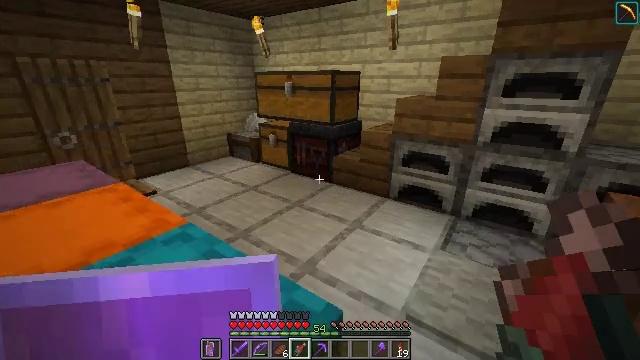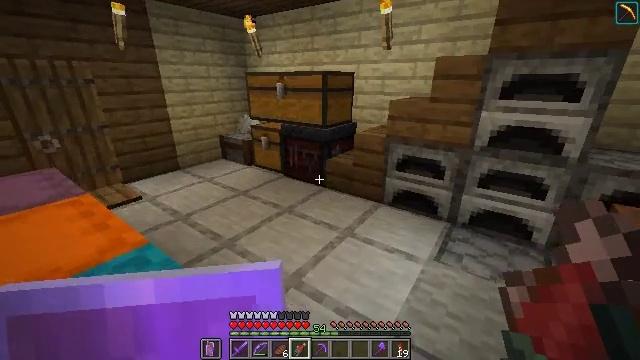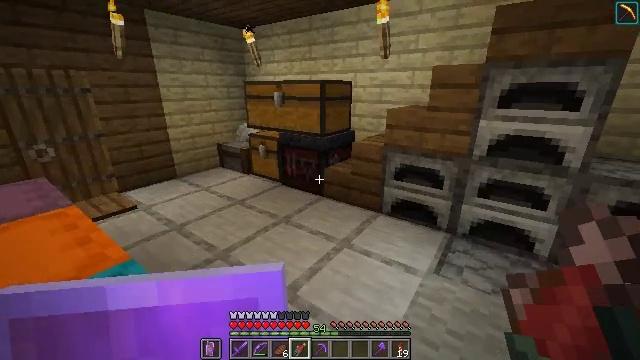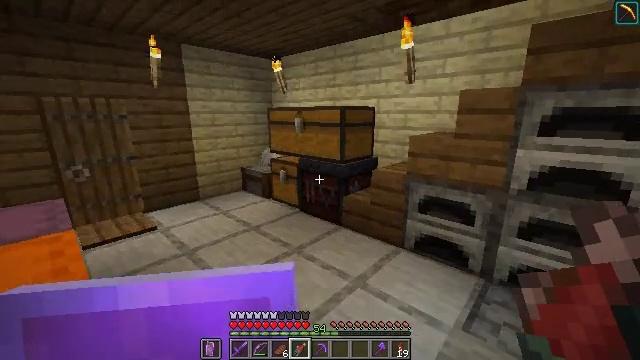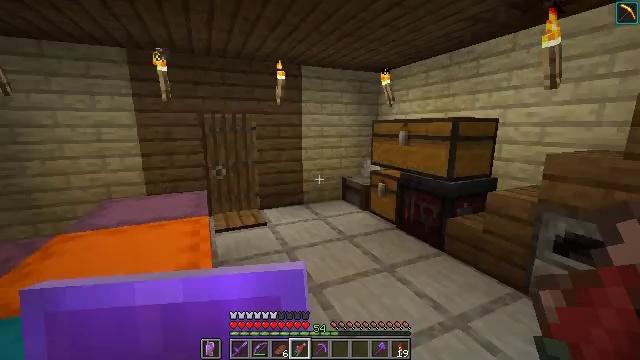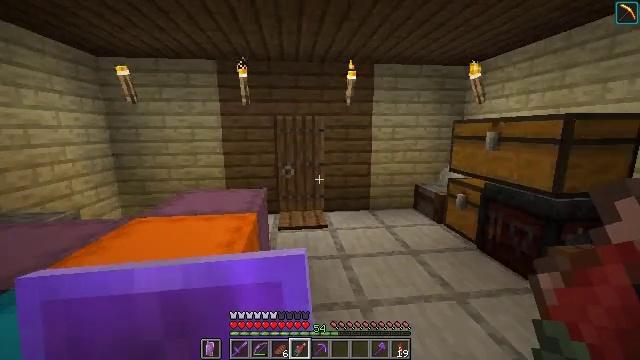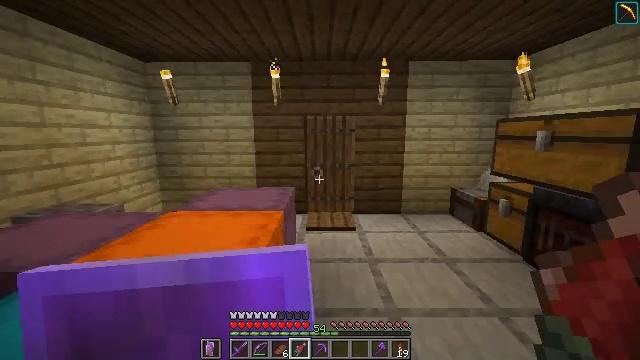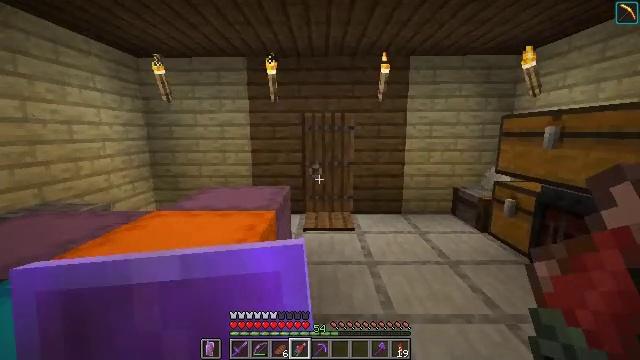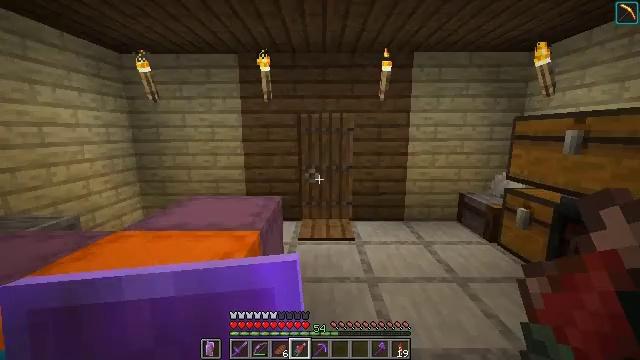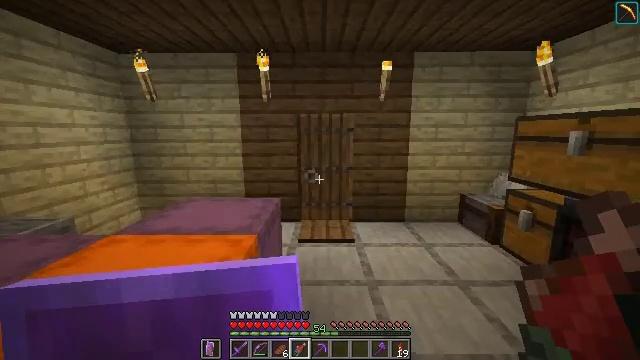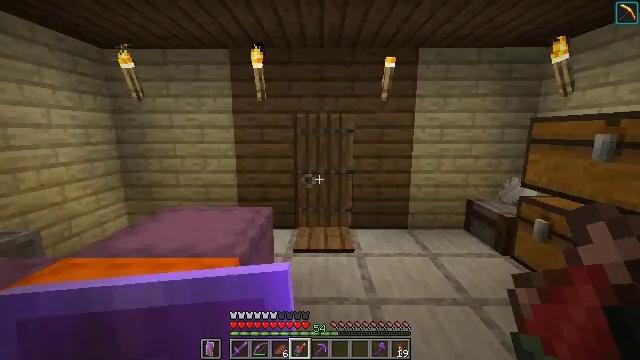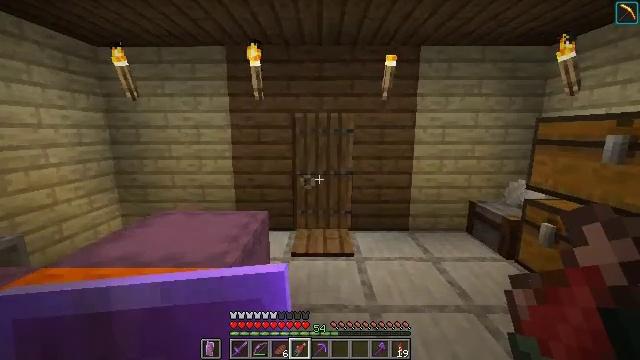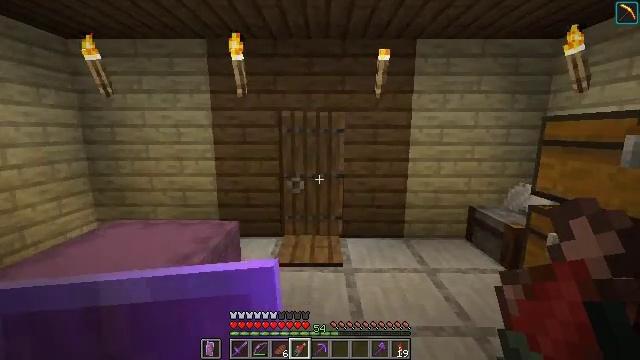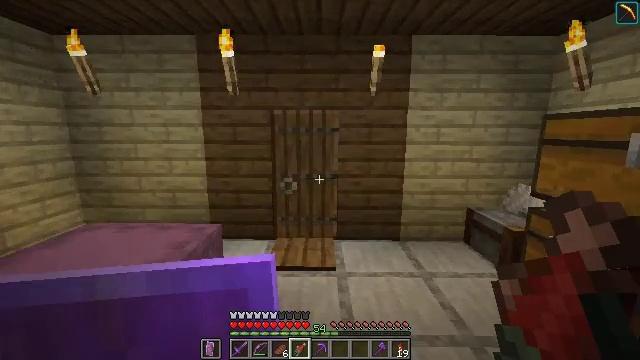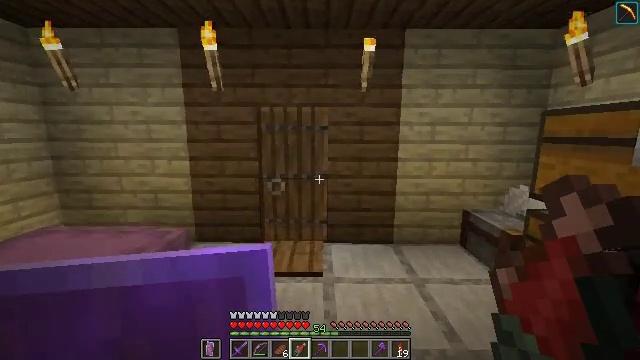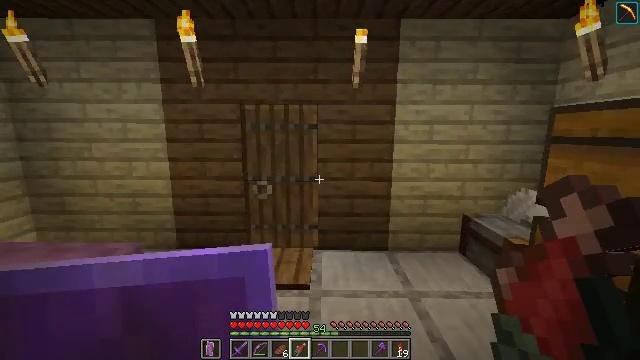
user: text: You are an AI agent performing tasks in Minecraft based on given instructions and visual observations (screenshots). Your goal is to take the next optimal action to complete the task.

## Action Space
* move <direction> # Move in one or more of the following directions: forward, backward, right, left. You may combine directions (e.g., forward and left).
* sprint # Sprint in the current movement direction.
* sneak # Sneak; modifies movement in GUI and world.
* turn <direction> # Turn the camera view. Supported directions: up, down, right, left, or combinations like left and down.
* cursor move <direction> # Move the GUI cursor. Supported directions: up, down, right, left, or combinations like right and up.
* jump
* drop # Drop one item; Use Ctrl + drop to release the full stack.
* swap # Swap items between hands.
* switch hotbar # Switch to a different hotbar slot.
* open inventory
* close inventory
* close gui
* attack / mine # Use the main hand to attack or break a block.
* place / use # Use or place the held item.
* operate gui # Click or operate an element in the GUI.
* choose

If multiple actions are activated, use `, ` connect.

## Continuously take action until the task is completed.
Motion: motion action
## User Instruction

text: Mine the brown shulker box.
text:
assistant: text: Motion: move forward and move right
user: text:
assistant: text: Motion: move forward and move right, turn up
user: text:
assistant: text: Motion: move forward and move right, turn left and up
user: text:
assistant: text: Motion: move forward and move right, turn left and up
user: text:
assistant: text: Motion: move forward, turn left
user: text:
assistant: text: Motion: move forward, turn left
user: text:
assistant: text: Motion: move forward
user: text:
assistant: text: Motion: move forward
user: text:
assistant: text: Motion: move forward
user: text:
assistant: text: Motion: move forward
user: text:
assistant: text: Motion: move forward and move right
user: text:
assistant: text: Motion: move forward and move right
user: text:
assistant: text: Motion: move forward and move right
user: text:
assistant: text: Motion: move forward and move right
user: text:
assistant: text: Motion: move forward
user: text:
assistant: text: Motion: move forward
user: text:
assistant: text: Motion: move forward, sprint
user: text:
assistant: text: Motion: move forward, sprint
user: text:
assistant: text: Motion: move forward, sprint, turn left
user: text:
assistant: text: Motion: move forward, sprint, turn left
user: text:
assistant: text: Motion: move forward, sprint, turn left
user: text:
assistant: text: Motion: move forward, sprint
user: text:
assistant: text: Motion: move forward, sprint
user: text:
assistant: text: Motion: move forward, sprint
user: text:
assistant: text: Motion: move forward, sprint
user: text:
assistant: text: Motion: move forward, sprint
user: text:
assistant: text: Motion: move forward, sprint
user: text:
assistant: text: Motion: move forward, sprint
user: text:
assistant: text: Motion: move forward, sprint
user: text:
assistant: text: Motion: move forward, sprint